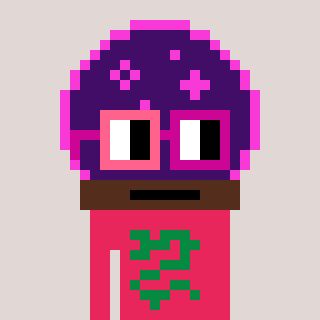
a pixel art character with square pink and red glasses, a crystalball-shaped head and a redpinkish-colored body on a warm background